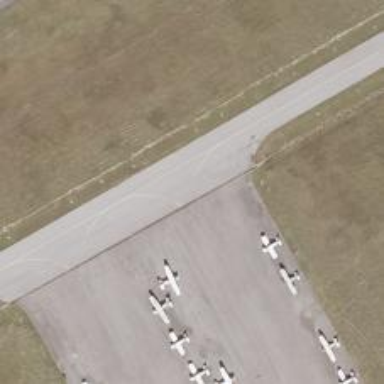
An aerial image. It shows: Asphalt taxiway in the airport.